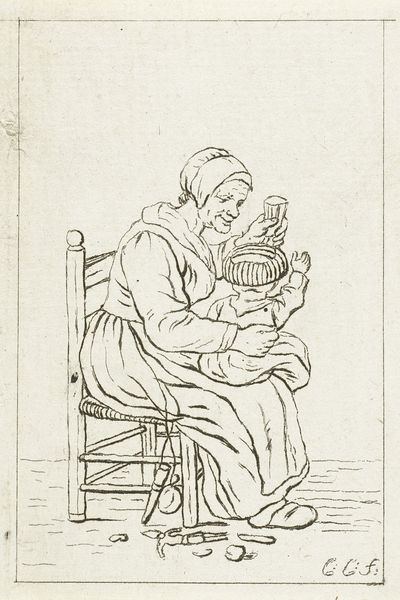
Titel: Vrouw met kind op schoot
Künstler: Pieter de Mare
Standort: Amsterdam
Institution: Rijksmuseum
Schlagwörter: kopf, sitzen, frau, geste, hut, kleid, rücken, stuhl, zeichnung, haube, rock, kappe, bluse, kind, mutter, bauern, genre, kopfbedeckung, baby, spielen, becher, amme, puppe, kleinkind, rückansicht, schoss, mittelalter, oma, schnitzen, spielzeug, enkel, fallhut, stuhlllehne